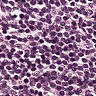
Metastatic tissue present: no